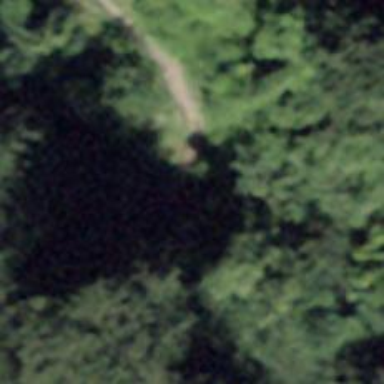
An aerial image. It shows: Gravel path.